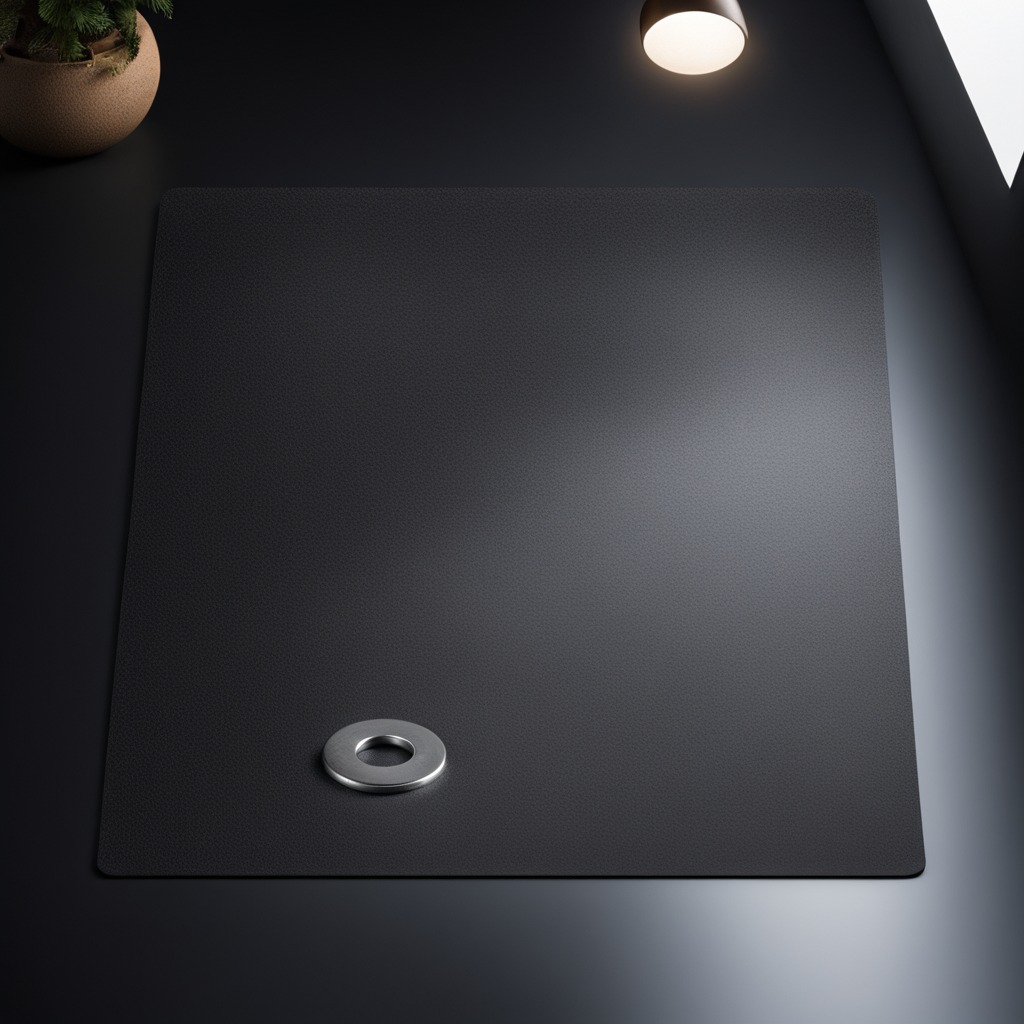
A flat metal washer lies on the clean granite tabletop covered with a black rubber mat inside a workshop under bright overhead lighting crisp shadows high clarity worn but beneath the mat.